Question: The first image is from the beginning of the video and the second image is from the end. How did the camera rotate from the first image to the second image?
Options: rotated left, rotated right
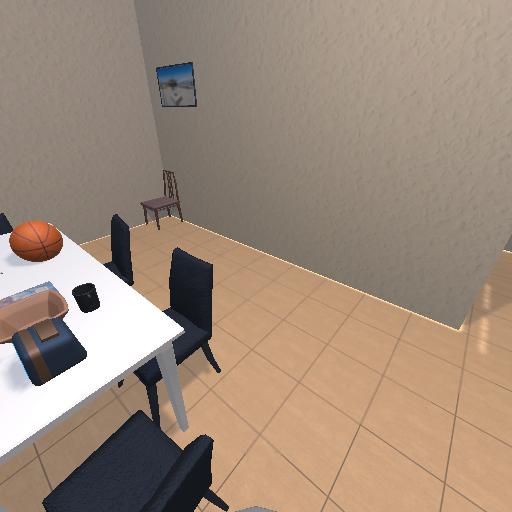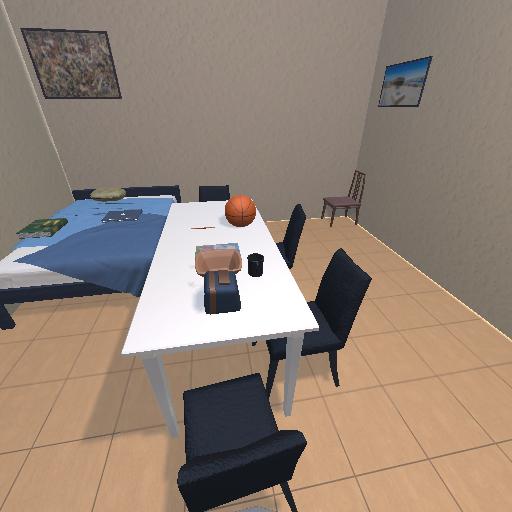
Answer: rotated left